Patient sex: M
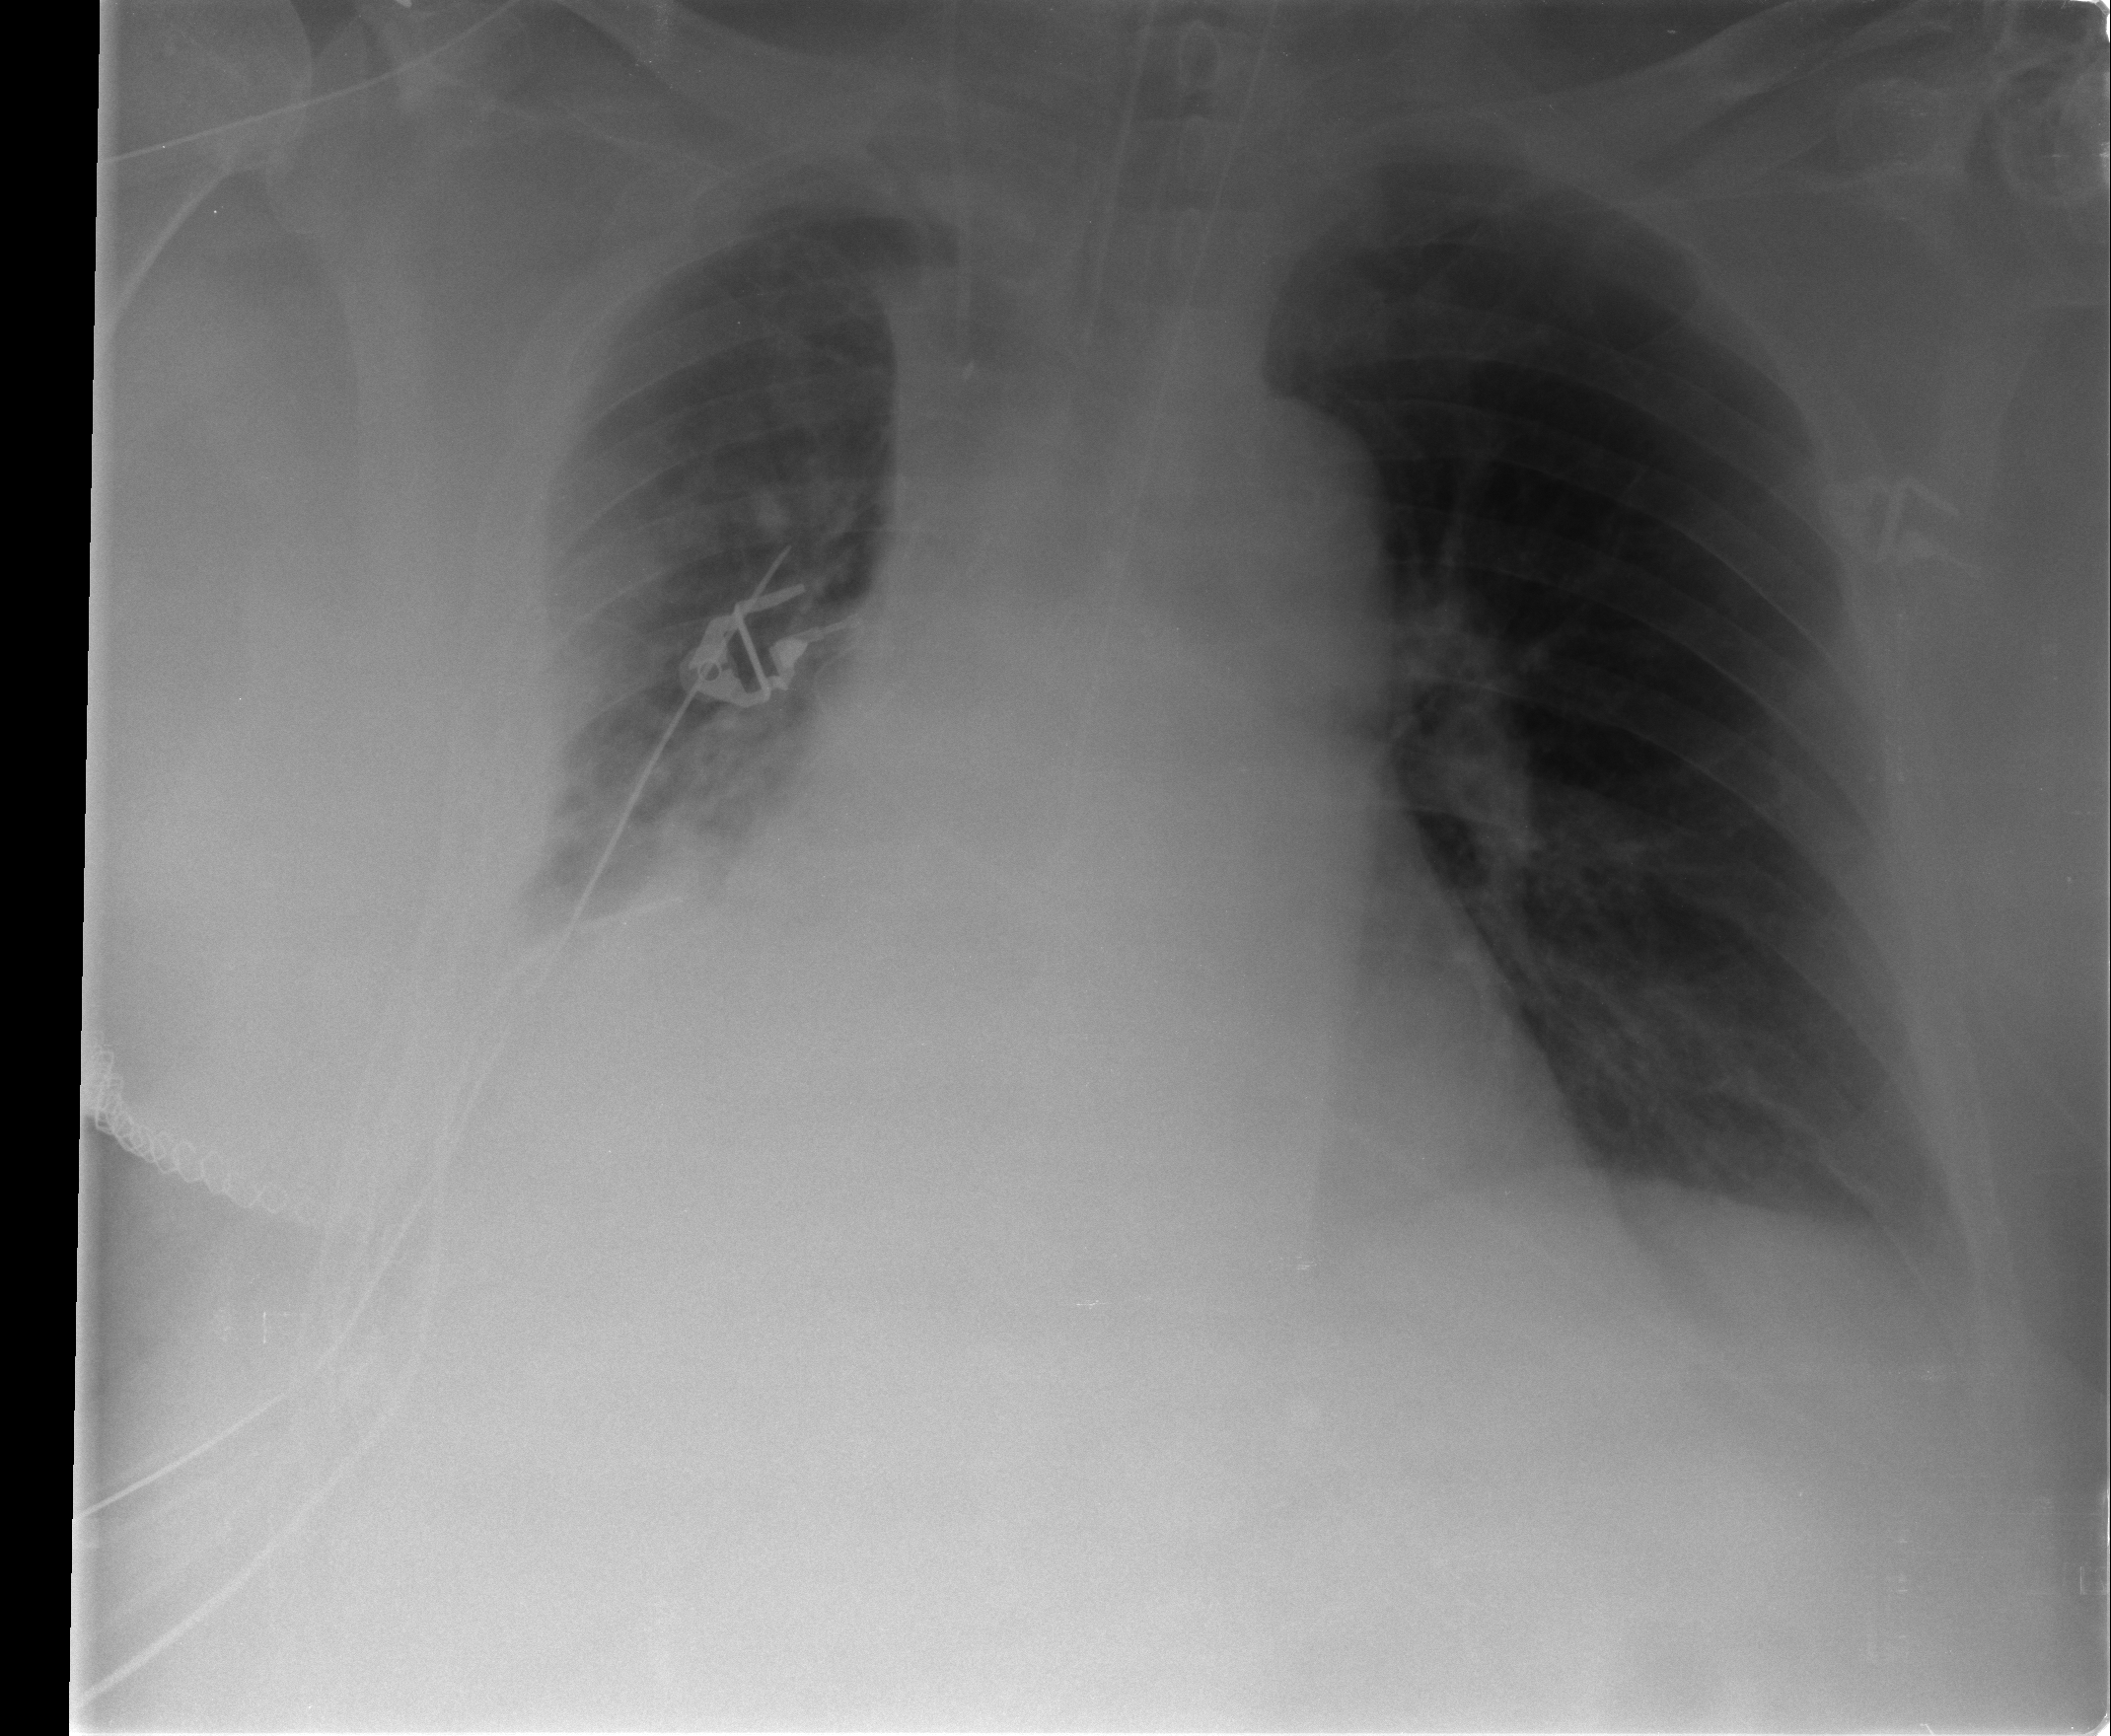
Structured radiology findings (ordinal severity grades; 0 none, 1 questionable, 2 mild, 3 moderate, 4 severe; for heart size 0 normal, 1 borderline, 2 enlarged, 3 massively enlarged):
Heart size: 2
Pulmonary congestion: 0
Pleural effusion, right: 2
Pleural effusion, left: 2
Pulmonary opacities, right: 1
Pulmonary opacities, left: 0
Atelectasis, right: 3
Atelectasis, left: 2